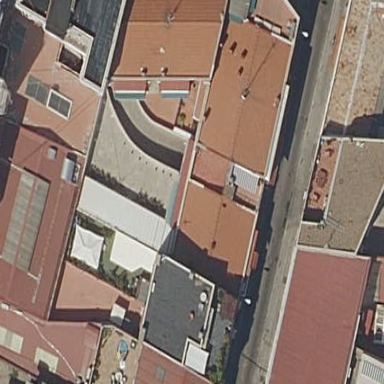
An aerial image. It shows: Image showing building with apartments.